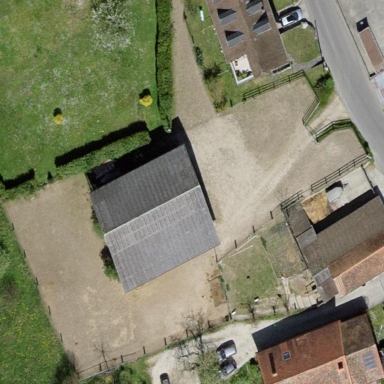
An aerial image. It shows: Farmyard area.